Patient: sex F, age 58
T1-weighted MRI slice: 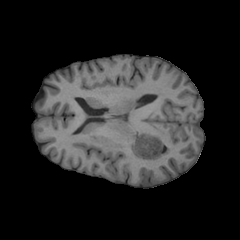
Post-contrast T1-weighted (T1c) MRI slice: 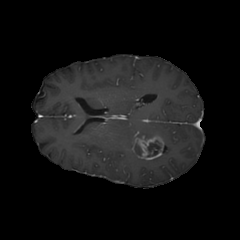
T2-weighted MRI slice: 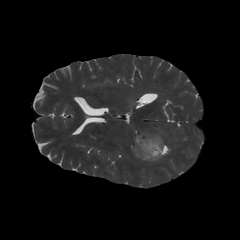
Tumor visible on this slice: yes
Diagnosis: Glioblastoma, IDH-wildtype
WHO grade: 4